Question: I'm honestly not even sure what to do at this point I'm not getting any error logs in the console just the logger messages that I've put into the scripts.
When I get to the line of code where I create the Dashboard Constructor it terminates the test and declares it a failure, last logged message is always "About to start looking"
I even gutted the entire constructor(commented out all code, removed the driver parameter, and just put a print statement in it) before posting this question and when I called the print method within the class the script failed at the line where the creation of the constructor happened.
I don't understand what's going on I could be missing something very obvious. I get failure but I don't necessarily see a specific error message in the console either.
Here is the test case im attempting to run:
'''
package com.symphio.testCases;
import java.util.concurrent.TimeUnit;
import org.testng.Assert;
import org.testng.annotations.Test;
import com.symphio.pageObjects.Dashboard;
import com.symphio.pageObjects.loginSymphio;
public class TC_Dashboard_Search_002 extends BaseClass{
@Test
public void searchForTile() throws InterruptedException {
logger.info("Connected to "+ baseURL);
driver.manage().timeouts().implicitlyWait(10, TimeUnit.SECONDS);
loginSymphio login = new loginSymphio(driver);
//logs in
login.setUserName(userName);
logger.info("entered username");
login.setPassWord(passWord);
logger.info("entered password");
login.pressSubmit();
logger.info("button pressed");
//searches for tile
Thread.sleep(3000);
logger.info("about to start looking");
Dashboard dashboard = new Dashboard(driver);
dashboard.mouseMover();
logger.info("found Icon");
dashboard.searchBarText(searchText);
logger.info("input text");
dashboard.tileClick();
logger.info("clicked");
}
}
'''
Here is my DashBoard pageObject
'''
package com.symphio.pageObjects;
import org.openqa.selenium.WebDriver;
import org.openqa.selenium.WebElement;
import org.openqa.selenium.interactions.Actions;
import org.openqa.selenium.support.FindBy;
import org.openqa.selenium.support.PageFactory;
public class Dashboard {
WebDriver driver;
public Dashboard(WebDriver driver) {
this.driver = driver;
PageFactory.initElements(driver, this);
}
@FindBy(className="search-container")
WebElement searchImg;
@FindBy(xpath="//input[@type='search']")
WebElement searchText;
@FindBy(xpath="//input[contains(@class,'mat-card'), and contains(@class, 'mat-focus-indicator'), and contains(@class, 'arrangement-card')]")
WebElement tileBox;
Actions actions = new Actions(driver);
public void mouseMover() {
Actions mouseOverOnElement = actions.moveToElement(searchImg);
mouseOverOnElement.perform();
}
public void searchBarText(String text) {
searchText.sendKeys(text);
}
public void tileClick() {
tileBox.click();
}
}
'''
Console error:

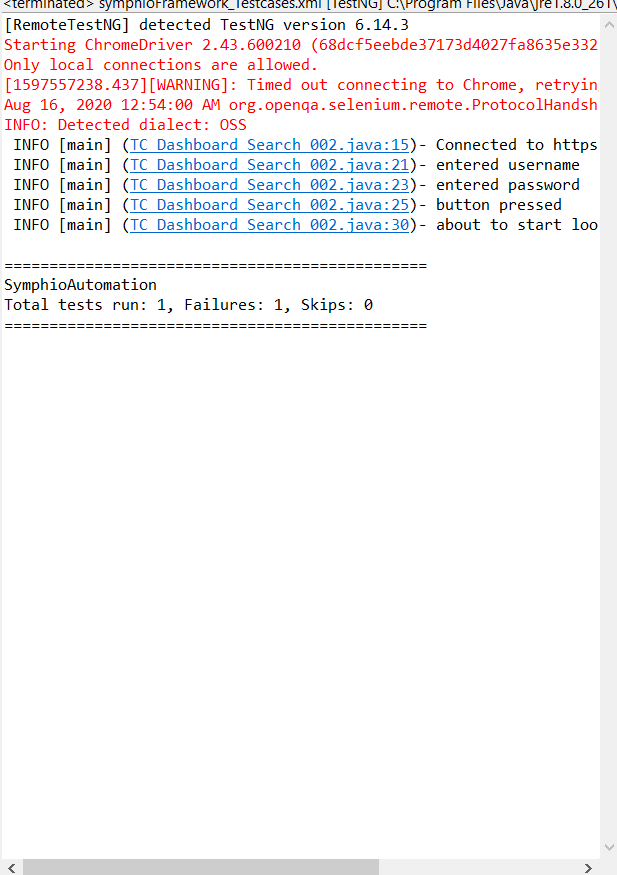
Answer: This error message...
'''
...[WARNING]: Timed out connecting to Chrome, retrying...
...org.openqa.selenium.remote.ProtocolHandshake createSession
INFO: Detected dialect: OSS
'''
...implies that implies that the <URL> specifications and initial logs reflects:
'''
Only local connections are allowed.
Please protect ports used by ChromeDriver and related test frameworks to prevent access by malicious code.
Nov 05, 2019 3:41:53 PM org.openqa.selenium.remote.ProtocolHandshake createSession
INFO: Detected dialect: W3C
'''
So your main issue is the between the version of the binaries you are using as follows:
- - <URL>
> Supports
- - <URL>
> Supports
So there is a clear mismatch between and the
---
## Solution
Ensure that:
- <URL>{}'
---
## Reference
You can find a couple of relevant detailed discussions in:
- <URL>